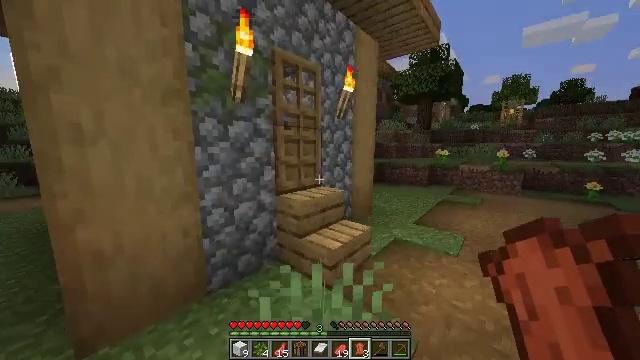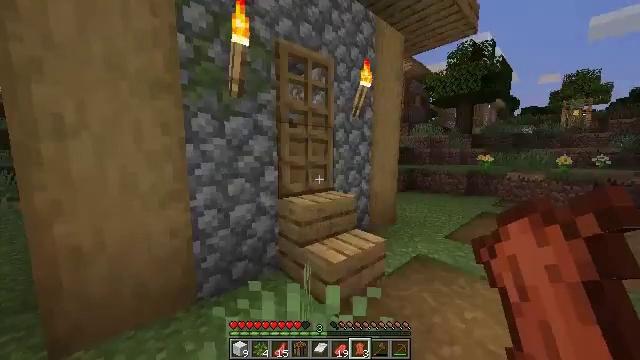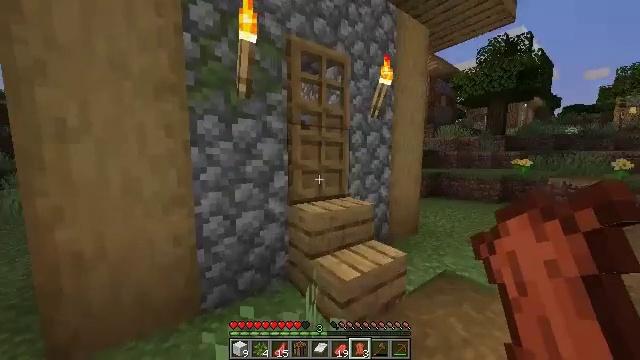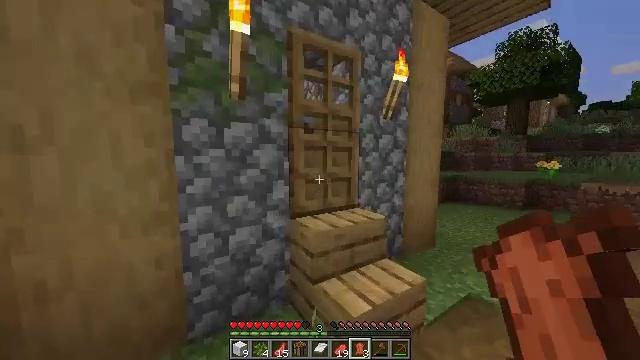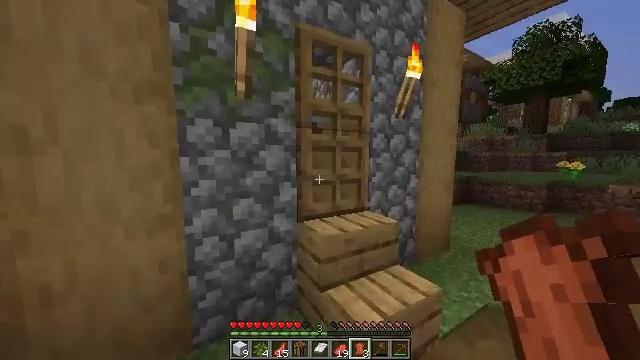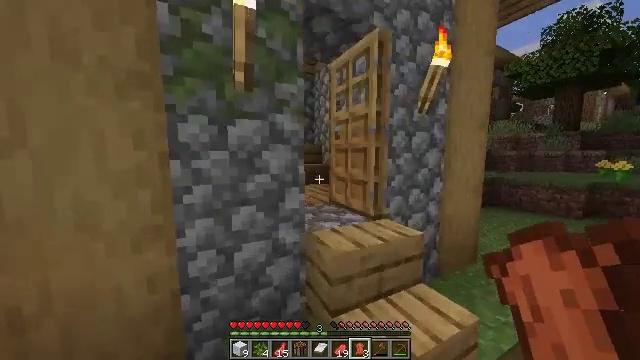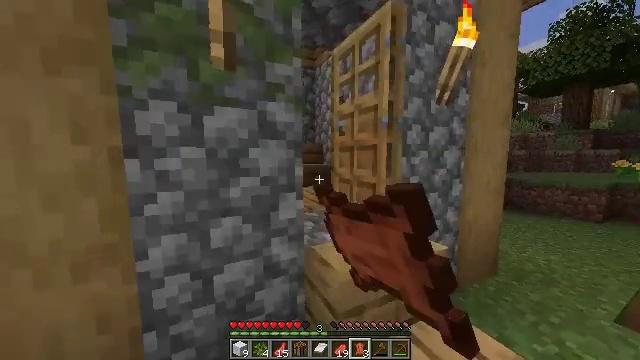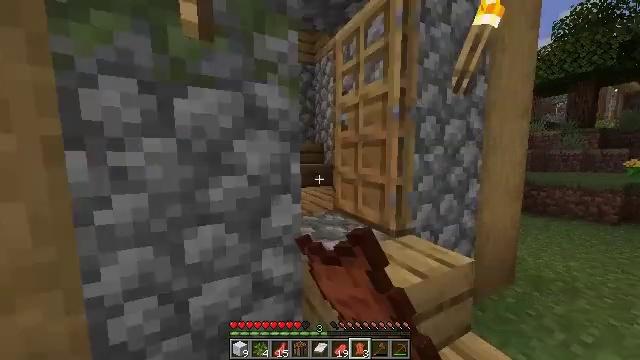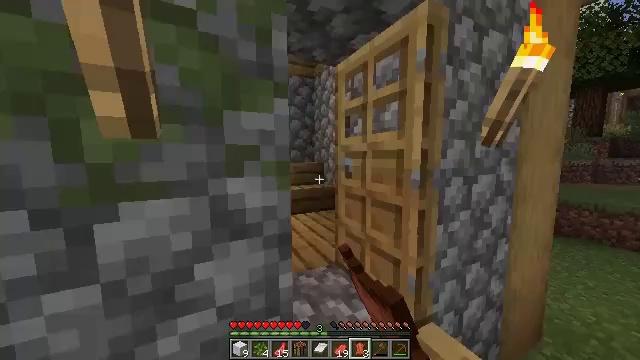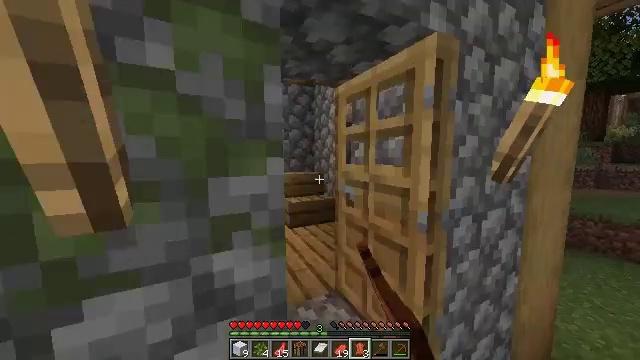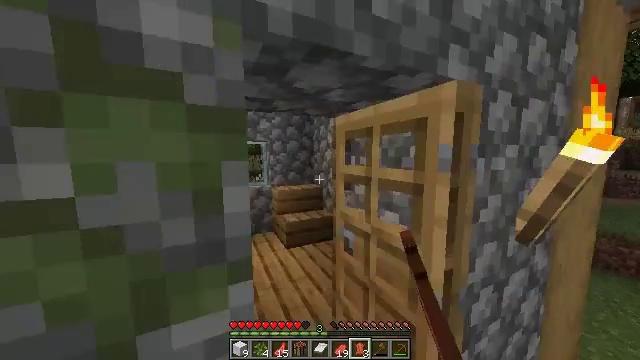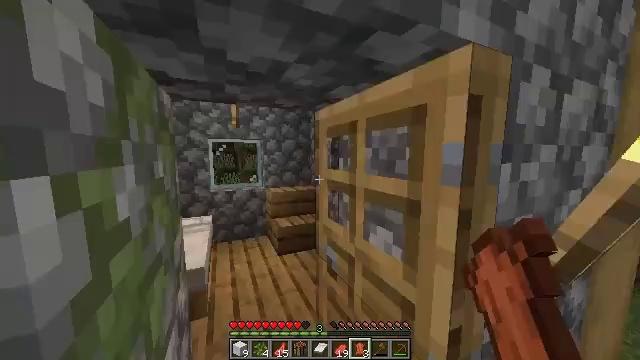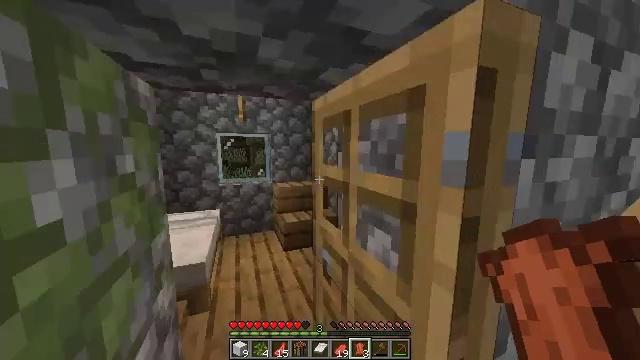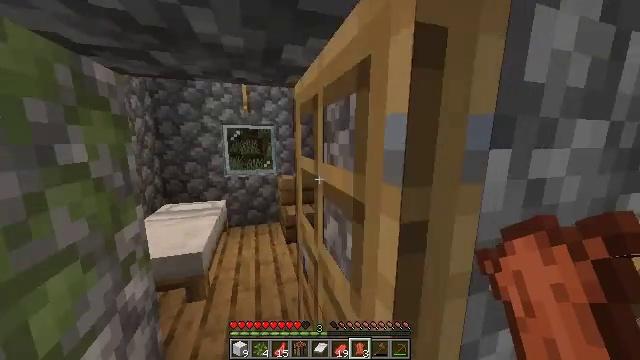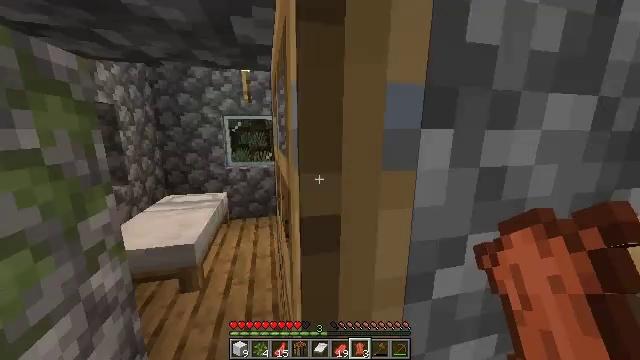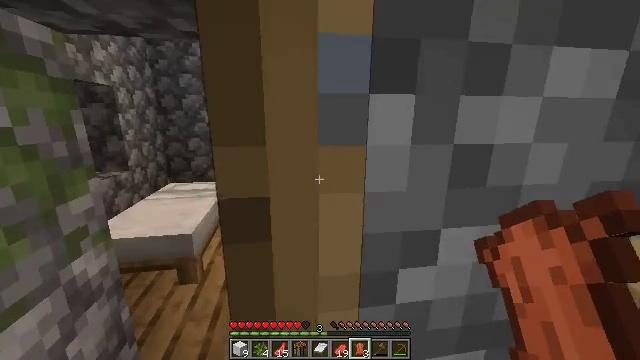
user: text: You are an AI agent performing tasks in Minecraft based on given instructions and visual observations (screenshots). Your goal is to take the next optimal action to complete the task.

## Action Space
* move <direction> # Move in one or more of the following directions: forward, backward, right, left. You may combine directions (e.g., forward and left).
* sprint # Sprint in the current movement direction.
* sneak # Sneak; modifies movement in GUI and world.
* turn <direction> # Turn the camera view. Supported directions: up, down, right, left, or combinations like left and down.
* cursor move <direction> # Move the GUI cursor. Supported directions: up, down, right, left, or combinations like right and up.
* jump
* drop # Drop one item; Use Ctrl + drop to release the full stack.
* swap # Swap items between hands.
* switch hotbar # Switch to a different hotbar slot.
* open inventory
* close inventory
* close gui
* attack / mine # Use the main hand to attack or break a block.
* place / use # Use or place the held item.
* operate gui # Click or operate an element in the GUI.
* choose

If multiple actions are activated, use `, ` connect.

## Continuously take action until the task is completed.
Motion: motion action
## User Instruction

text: Mine the brewing stand from your base.
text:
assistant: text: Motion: move forward, turn left and up
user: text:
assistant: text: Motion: move forward, turn left
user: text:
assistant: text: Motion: move forward, turn left
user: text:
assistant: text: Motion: move forward, turn left
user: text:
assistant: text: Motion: move forward, turn left, use / place
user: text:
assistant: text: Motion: move forward, use / place
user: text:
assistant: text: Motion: move forward
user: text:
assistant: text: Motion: move forward
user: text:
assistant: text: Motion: move forward
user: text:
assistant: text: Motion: move forward and move right
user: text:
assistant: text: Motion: move forward and move right, turn left
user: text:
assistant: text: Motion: move forward and move right, turn left and down
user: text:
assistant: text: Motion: move forward, turn left and down
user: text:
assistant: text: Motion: move forward, turn left and down
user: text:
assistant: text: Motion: move forward, turn left and down
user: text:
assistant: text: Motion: turn left and down
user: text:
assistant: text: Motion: turn left and down
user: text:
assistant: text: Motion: turn left
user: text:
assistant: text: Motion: no_op
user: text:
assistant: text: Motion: move left, turn left and down
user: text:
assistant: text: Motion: move left, turn left and down
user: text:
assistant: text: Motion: move left, turn left
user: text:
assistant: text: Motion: move left, turn left and up
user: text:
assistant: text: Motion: move forward and move left, turn left and up
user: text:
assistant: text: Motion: move forward and move left
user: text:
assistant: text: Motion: move forward and move left
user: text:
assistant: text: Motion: move forward
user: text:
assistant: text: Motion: move forward, turn right and up
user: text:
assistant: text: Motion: move forward, sprint, turn right and up
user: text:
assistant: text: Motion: move forward, sprint, turn right and up